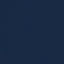
Label: SeaLake